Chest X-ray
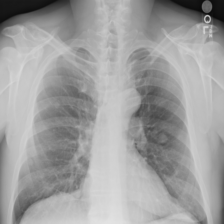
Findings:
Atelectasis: negative
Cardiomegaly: negative
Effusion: negative
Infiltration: negative
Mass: negative
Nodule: positive
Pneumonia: negative
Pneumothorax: negative
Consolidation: negative
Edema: negative
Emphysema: negative
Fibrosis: negative
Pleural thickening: negative
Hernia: negative